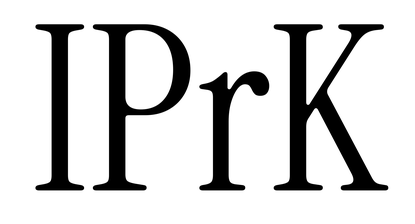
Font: InstrumentSerif-Regular